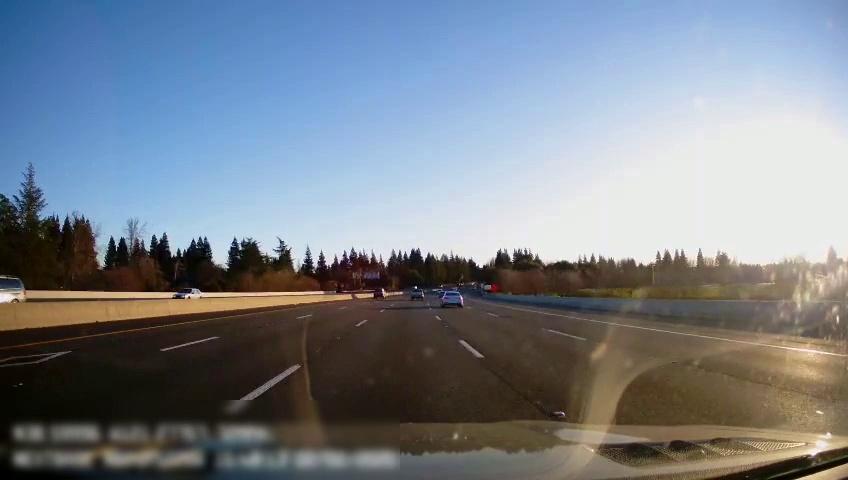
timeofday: Day
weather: Sunny
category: Drivable Space
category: Vehicles | SUV
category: Vehicles | Car
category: Vehicles | Truck
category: Vehicles | SUV
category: Vehicles | SUV
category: Lanes | Alternate Lane
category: Lanes | Alternate Lane
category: Lanes | Current Lane
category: Lanes | Current Lane
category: Lanes | Alternate Lane
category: Lanes | Alternate Lane